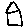
Label: house